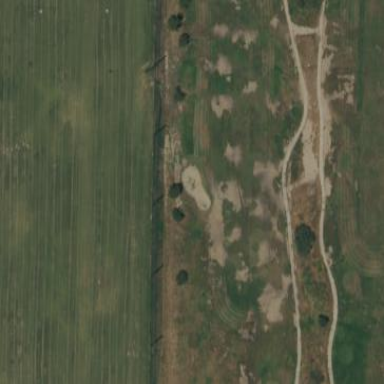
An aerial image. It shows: Grassy area designated as driving range for golf.